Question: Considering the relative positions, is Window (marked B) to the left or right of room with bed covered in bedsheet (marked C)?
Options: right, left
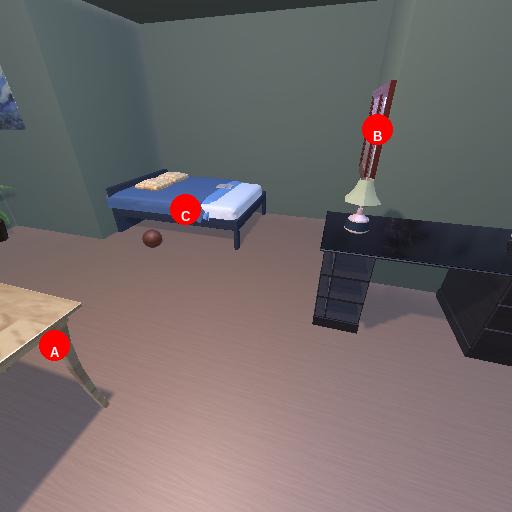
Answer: right